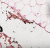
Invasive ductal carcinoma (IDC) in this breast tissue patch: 0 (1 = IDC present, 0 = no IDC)